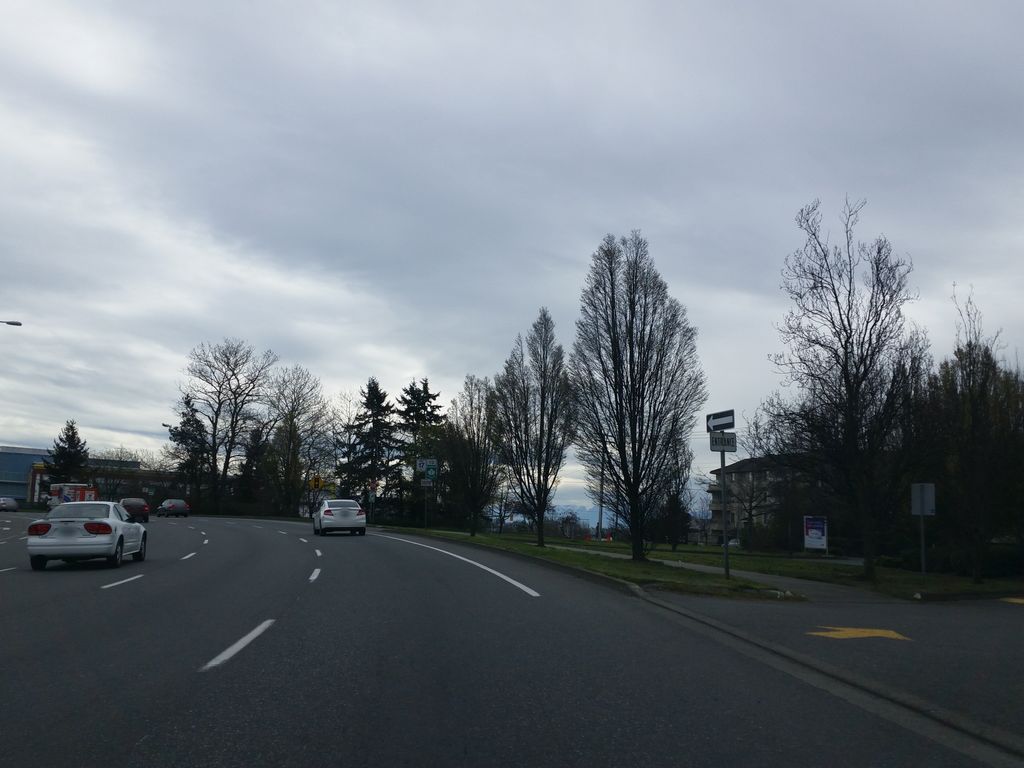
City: victoria